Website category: sports
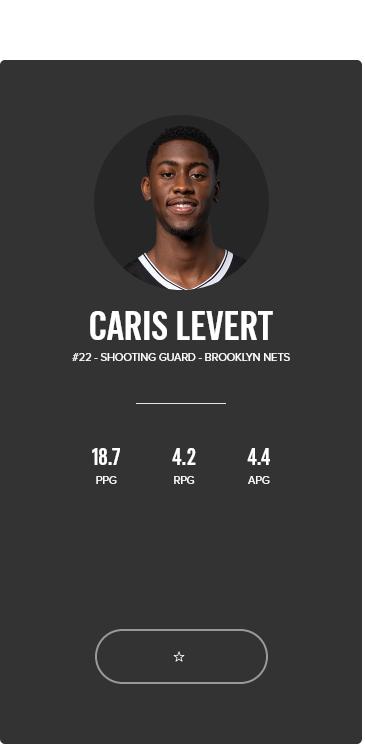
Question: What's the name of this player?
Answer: CARIS LEVERT

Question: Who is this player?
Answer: CARIS LEVERT

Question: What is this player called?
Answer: CARIS LEVERT

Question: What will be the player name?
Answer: CARIS LEVERT

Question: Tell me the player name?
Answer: CARIS LEVERT

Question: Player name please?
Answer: CARIS LEVERT

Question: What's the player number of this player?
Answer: #22

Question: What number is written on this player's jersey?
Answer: #22

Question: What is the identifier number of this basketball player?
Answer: #22

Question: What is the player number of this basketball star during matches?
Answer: #22

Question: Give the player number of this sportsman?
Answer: #22

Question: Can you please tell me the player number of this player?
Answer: #22

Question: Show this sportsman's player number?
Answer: #22

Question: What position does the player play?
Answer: SHOOTING GUARD

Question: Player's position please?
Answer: SHOOTING GUARD

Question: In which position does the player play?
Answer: SHOOTING GUARD

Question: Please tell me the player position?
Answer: SHOOTING GUARD

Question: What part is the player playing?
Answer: SHOOTING GUARD

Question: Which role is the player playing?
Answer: SHOOTING GUARD

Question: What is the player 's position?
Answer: SHOOTING GUARD

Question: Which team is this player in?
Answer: BROOKLYN NETS

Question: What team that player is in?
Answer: BROOKLYN NETS

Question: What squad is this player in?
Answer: BROOKLYN NETS

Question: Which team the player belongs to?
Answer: BROOKLYN NETS

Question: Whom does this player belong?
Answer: BROOKLYN NETS

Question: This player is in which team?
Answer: BROOKLYN NETS

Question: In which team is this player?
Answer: BROOKLYN NETS

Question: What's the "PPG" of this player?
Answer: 18.7

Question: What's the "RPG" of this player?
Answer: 4.2

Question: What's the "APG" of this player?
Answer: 4.4

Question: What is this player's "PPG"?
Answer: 18.7

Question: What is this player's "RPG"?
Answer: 4.2

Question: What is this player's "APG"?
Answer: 4.4

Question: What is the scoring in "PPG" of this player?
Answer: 18.7

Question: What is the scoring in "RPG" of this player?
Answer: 4.2

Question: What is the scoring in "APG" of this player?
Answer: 4.4

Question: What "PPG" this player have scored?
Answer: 18.7

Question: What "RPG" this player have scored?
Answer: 4.2

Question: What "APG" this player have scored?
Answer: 4.4

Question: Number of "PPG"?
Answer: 18.7

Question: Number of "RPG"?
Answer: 4.2

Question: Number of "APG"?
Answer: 4.4

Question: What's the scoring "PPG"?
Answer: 18.7

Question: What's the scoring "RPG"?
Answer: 4.2

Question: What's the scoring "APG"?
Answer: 4.4